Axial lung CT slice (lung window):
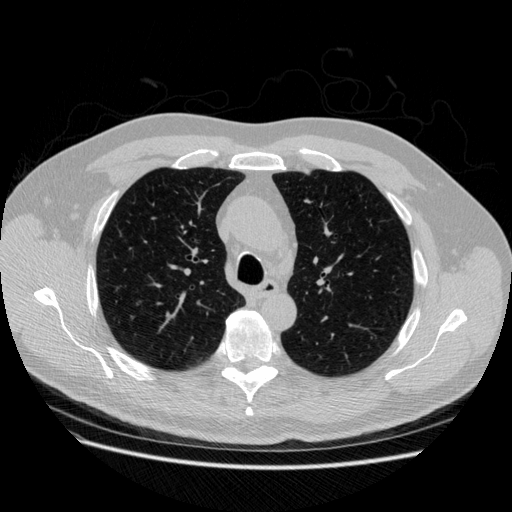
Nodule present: no